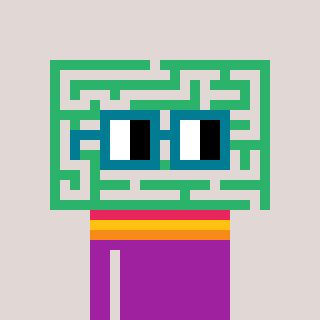
a pixel art character with square dark green glasses, a maze-shaped head and a magenta-colored body on a warm background